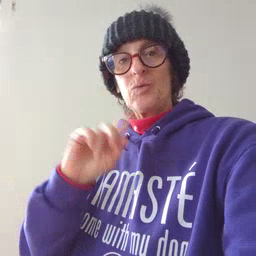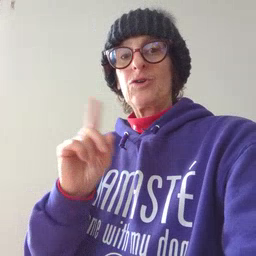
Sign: where